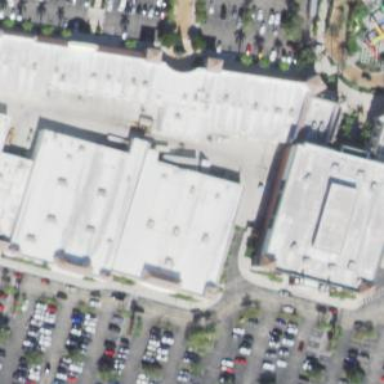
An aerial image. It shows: Department store building.